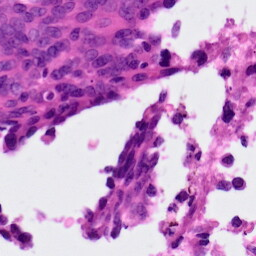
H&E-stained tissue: Ovarian